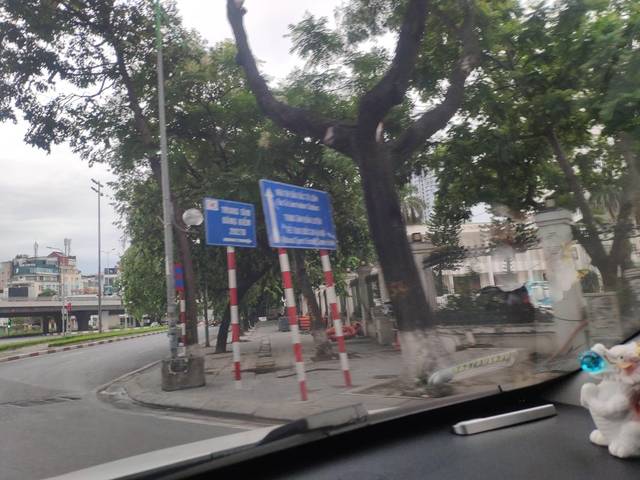
Region: Vietnam
Coordinates: 21.037, 105.782